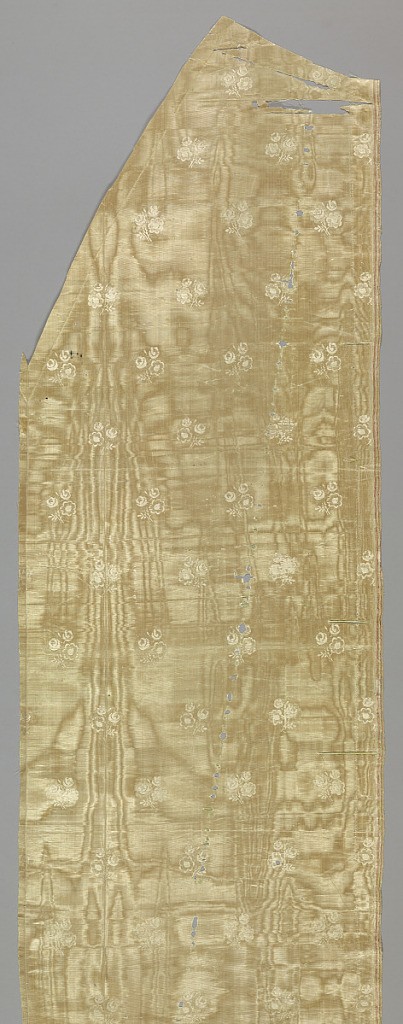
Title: moire silk
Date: late 18th century–early 19th century
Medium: silk Techinque: B) moire C-F) moire; float patterned
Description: B) Moire silk with small scale floral pattern
C-F) Fragments of float patterned silk with moire.